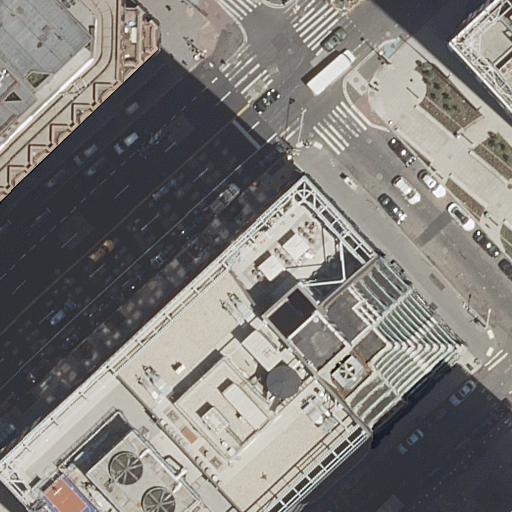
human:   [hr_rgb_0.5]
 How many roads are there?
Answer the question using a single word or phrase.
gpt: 7

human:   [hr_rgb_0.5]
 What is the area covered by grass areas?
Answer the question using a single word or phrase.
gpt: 205m2

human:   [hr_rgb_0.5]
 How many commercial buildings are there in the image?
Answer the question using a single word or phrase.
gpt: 0

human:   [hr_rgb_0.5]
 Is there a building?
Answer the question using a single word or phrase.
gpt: yes

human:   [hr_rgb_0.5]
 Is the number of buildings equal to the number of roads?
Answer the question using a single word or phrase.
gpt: no

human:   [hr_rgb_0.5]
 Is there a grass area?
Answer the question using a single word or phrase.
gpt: yes

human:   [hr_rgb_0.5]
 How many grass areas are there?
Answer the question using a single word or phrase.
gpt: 5

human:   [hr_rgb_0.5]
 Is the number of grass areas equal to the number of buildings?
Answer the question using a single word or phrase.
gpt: no

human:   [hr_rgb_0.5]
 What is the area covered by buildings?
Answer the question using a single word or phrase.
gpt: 3654m2

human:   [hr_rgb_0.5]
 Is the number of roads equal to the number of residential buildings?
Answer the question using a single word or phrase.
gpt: no

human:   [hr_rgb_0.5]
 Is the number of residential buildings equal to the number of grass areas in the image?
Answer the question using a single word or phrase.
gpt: no

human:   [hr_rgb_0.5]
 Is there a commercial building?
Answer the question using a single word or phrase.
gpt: no

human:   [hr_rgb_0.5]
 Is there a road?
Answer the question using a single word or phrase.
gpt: yes

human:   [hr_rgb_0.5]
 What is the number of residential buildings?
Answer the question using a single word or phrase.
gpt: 4

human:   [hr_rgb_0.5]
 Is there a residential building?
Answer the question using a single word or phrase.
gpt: yes

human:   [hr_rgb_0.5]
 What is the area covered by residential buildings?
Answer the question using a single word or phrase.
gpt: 3654m2

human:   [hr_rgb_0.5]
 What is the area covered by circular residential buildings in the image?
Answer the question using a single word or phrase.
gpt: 0m2

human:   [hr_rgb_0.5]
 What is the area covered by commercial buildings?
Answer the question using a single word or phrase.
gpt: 0m2

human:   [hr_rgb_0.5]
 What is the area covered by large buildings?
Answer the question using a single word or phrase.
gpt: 3342m2

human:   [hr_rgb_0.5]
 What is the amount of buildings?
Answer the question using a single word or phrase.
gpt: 4

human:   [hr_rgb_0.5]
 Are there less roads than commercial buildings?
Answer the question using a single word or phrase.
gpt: no

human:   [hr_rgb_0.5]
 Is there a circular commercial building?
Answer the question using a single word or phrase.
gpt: no

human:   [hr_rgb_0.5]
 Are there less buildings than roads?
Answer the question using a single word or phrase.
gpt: yes

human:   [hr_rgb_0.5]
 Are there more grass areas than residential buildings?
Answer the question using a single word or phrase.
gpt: yes

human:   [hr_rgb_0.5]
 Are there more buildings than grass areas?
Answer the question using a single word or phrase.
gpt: no

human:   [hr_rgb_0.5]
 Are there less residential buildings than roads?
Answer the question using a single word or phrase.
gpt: yes

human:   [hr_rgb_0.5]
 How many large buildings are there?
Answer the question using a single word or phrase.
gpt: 2

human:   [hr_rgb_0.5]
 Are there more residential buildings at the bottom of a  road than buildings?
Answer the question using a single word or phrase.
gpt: no

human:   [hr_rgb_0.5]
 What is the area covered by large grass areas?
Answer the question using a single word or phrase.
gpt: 0m2

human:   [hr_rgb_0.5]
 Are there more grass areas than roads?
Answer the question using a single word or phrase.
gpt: no

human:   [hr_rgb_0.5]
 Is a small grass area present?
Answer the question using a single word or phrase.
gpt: yes

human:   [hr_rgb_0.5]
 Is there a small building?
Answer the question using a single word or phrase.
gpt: yes

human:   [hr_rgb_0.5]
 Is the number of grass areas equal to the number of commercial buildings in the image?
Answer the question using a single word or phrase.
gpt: no

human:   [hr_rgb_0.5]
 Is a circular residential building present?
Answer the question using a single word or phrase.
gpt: no

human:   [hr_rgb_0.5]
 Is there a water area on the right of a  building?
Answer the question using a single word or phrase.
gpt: no

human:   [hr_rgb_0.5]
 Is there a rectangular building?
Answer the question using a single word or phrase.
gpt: yes

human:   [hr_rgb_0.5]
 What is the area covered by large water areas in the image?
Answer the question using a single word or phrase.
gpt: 0m2

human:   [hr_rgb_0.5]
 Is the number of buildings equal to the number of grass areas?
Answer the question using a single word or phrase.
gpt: no

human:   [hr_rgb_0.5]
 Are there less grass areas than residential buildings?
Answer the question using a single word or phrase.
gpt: no

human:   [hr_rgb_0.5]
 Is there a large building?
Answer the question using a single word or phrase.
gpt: yes

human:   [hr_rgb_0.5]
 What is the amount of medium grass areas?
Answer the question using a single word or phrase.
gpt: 1

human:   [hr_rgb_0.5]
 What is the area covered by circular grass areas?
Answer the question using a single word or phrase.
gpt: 0m2

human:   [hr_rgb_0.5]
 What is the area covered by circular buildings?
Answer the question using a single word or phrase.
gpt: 0m2

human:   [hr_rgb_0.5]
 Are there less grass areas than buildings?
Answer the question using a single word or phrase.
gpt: no

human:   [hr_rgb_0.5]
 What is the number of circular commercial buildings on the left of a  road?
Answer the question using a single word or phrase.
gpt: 0

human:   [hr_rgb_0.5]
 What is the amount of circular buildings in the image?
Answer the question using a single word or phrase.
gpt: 0

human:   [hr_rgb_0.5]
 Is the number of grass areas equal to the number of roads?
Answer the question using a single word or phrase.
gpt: no

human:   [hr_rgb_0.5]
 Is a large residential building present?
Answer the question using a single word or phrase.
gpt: yes

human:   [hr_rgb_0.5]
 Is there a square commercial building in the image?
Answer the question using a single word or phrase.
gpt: no

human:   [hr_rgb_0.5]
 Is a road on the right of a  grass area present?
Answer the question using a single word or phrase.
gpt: no

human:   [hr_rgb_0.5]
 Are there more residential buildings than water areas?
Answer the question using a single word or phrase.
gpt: yes

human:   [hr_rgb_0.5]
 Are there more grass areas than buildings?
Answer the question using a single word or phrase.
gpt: yes

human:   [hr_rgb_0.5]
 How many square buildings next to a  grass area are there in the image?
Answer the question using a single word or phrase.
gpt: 0

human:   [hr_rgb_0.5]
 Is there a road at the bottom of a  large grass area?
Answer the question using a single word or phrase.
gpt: no

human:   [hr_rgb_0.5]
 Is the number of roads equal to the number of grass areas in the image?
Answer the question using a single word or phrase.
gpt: no

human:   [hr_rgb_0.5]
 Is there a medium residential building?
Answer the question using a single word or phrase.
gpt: yes

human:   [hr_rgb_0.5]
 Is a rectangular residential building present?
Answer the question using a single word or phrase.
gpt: yes

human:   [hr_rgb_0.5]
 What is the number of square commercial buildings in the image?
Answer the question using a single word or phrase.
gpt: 0

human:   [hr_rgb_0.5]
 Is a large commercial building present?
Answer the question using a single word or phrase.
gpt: no

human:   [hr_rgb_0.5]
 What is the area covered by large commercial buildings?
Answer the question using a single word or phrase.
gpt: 0m2

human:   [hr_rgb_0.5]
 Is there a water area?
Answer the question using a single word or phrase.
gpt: no

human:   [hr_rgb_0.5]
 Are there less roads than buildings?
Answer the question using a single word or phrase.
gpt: no

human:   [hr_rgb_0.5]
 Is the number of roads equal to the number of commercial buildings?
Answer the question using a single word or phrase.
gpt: no

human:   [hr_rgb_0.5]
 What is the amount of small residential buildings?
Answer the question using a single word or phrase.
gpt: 1